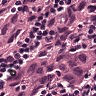
Metastatic tissue present: yes